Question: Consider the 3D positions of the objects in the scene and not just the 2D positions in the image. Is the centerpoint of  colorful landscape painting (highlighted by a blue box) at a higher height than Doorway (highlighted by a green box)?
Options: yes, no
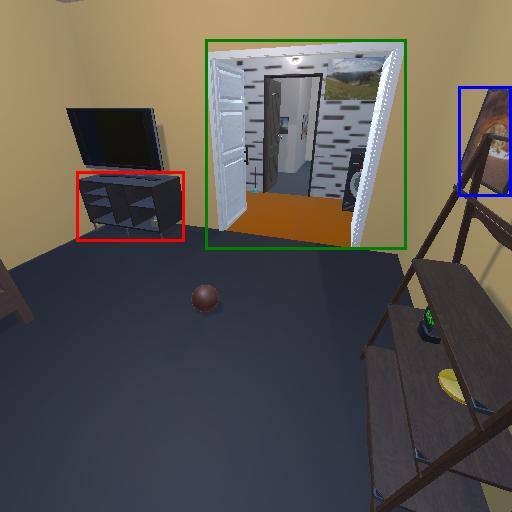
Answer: yes